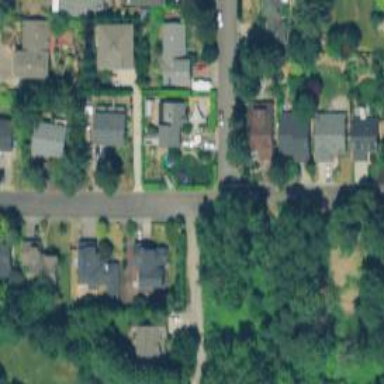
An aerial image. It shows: Residential road with sidewalk on the left side.